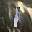
Label: 1